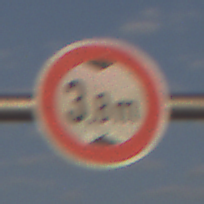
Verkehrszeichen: TatsaechlicheHoehe
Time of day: SunriseSunset
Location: Outdoor (Nature)
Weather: PartlyCloudy
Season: NotSpecified
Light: Natural